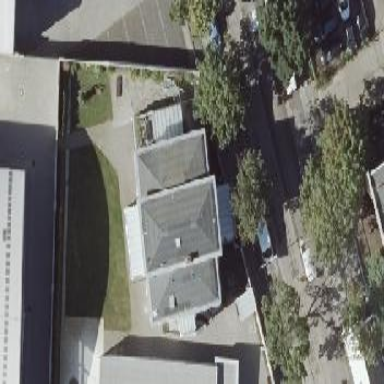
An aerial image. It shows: Commercial building.